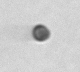
Label: nanoplankton_mix